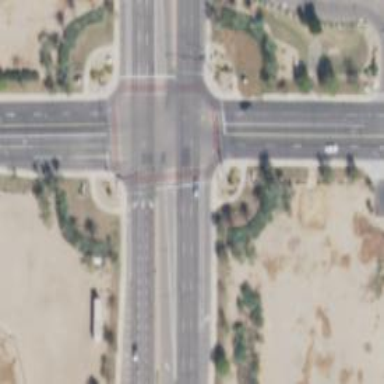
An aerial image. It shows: Solid stop line on the road marking.